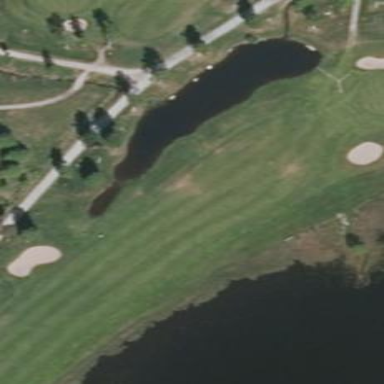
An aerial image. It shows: Water hazard in golf course. The hazard is natural water feature.